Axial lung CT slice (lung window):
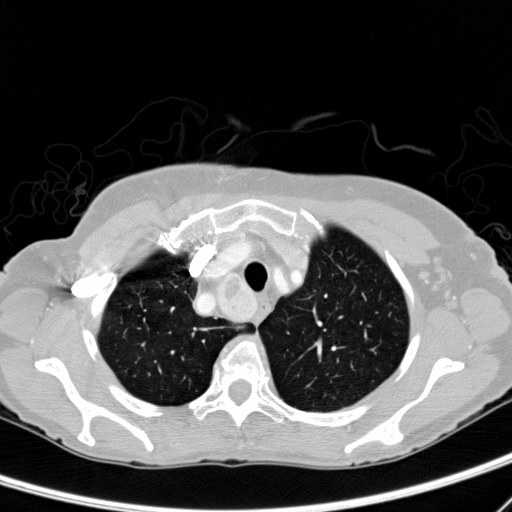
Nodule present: no